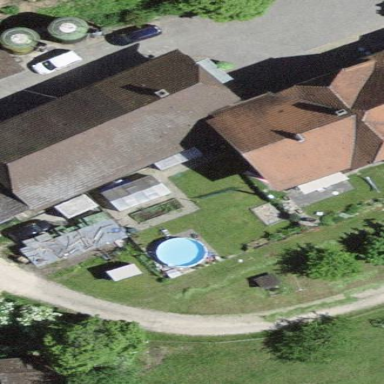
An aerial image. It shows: Farm auxiliary building with half-hipped roof shape.